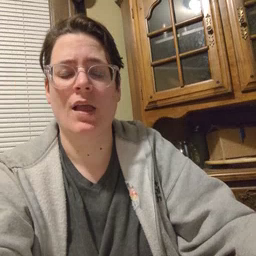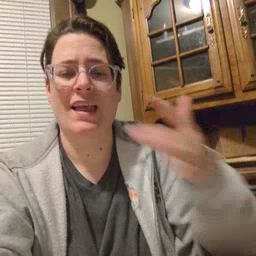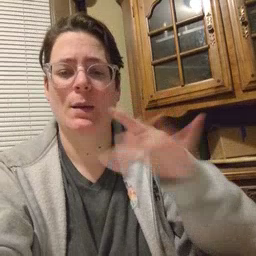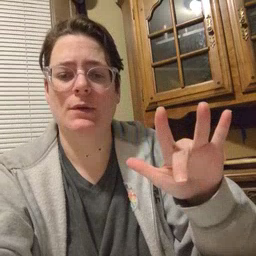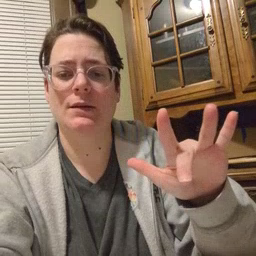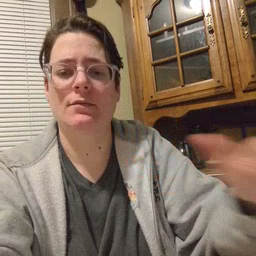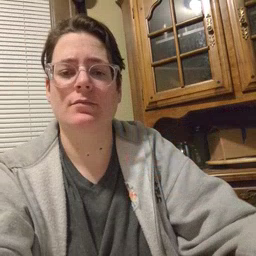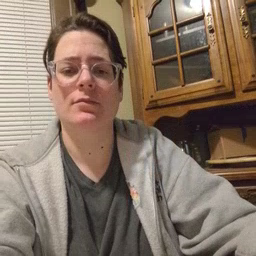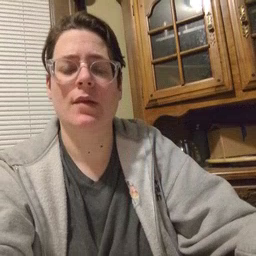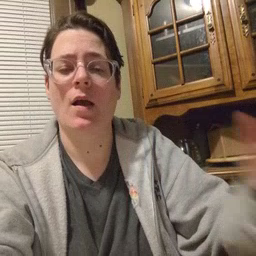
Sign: empty